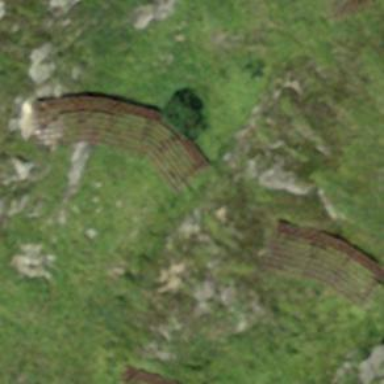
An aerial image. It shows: Man-made structure for avalanche protection.